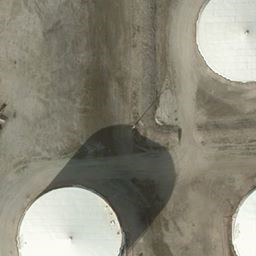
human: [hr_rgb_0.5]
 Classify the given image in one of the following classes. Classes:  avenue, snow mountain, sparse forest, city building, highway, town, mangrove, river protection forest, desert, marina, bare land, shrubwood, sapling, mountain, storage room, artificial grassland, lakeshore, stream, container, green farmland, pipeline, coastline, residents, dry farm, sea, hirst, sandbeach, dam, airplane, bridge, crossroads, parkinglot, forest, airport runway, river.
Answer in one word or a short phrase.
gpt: storage room